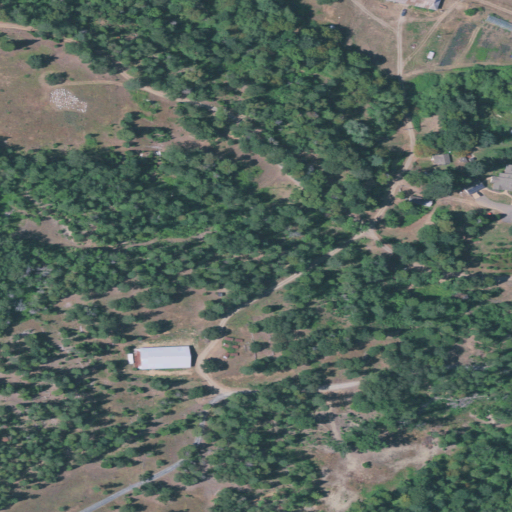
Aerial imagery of valley in Oregon named Dixie Gulch containing shrub, open development, evergreen forest, pasture, grassland, low intensity development, medium intensity development, and woody wetlands